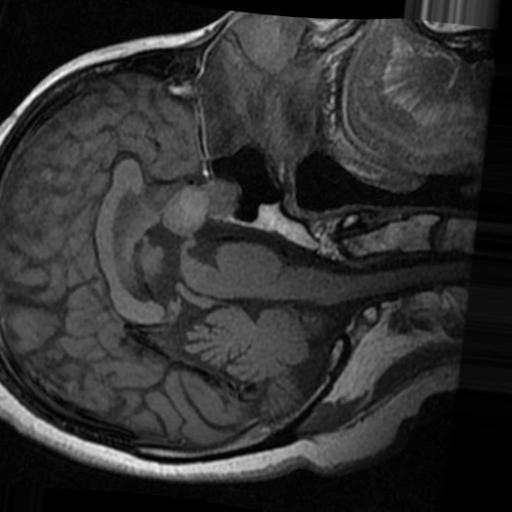
Label: brain_tumor